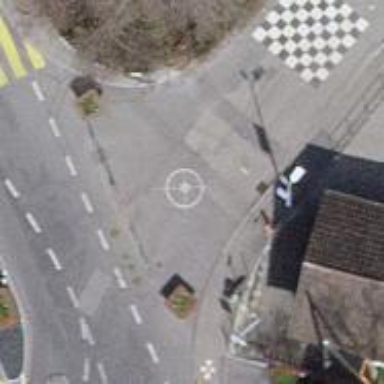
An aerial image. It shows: Pedestrian road with asphalt surface.